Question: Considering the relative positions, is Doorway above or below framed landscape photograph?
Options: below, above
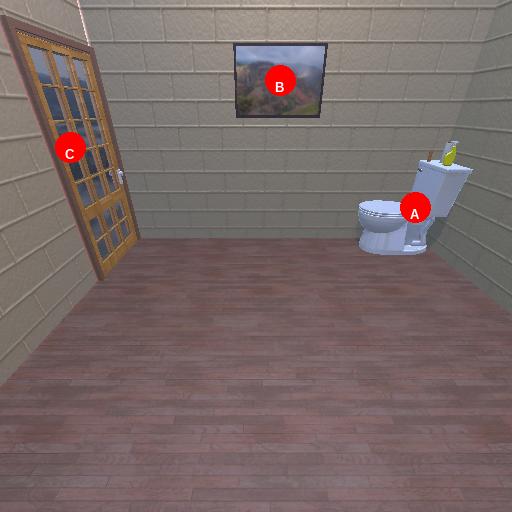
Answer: below